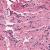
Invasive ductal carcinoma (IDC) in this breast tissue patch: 1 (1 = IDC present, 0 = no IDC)